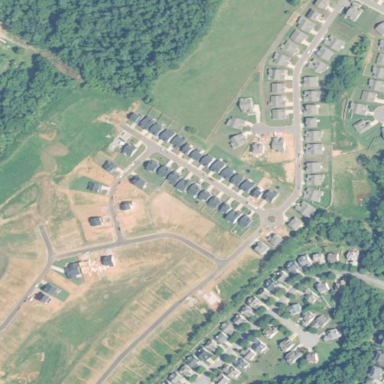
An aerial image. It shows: Residential area within neighborhood.